Question: I have two tables Employee and Department as below:
'''
import java.sql.Date;
import javax.persistence.Column;
import javax.persistence.Entity;
import javax.persistence.GeneratedValue;
import javax.persistence.Id;
import javax.persistence.JoinColumn;
import javax.persistence.ManyToOne;
import javax.persistence.Table;
@Entity
@Table(name="EMPLOYEE")
public class Employee {
@Id
@GeneratedValue
@Column(name="employee_id")
private Long employeeId;
@Column(name="firstname")
private String firstname;
@Column(name="lastname")
private String lastname;
@Column(name="birth_date")
private Date birthDate;
@Column(name="cell_phone")
private String cellphone;
@ManyToOne
@JoinColumn(name="department_id")
private Department department;
public Employee() {
}
public Employee(String firstname, String lastname, String phone) {
this.firstname = firstname;
this.lastname = lastname;
this.birthDate = new Date(System.currentTimeMillis());
this.cellphone = phone;
}
// Getter and Setter methods
}
'''
and
'''
import java.util.Set;
import javax.persistence.Column;
import javax.persistence.Entity;
import javax.persistence.GeneratedValue;
import javax.persistence.Id;
import javax.persistence.OneToMany;
import javax.persistence.Table;
@Entity
@Table(name="DEPARTMENT")
public class Department {
@Id
@GeneratedValue
@Column(name="DEPARTMENT_ID")
private Long departmentId;
@Column(name="DEPT_NAME")
private String departmentName;
@OneToMany(mappedBy="department")
private Set<Employee> employees;
// Getter and Setter methods
}
'''
Tables look something like this:

Now I want to get Employee with last name as Mayers and Department name as sales.
So I thought of doing join and below is the HQL query I wrote:
'''
String hql=" select e.employeeId, e.firstName from Employee E join Department D on E.department.departmentId = D.departmentId where e.lastName= :param1 and d.departmentName= :param2"
query.setParameterList("parm1", "Mayers");
query.setParameterList("parm2", "sales"));
'''
I am getting an exception saying path expected for join.
I tried giving fully qualified name com.myexample.Department Then I got dot node with no left-hand-side. Can you guys point me in right direction.
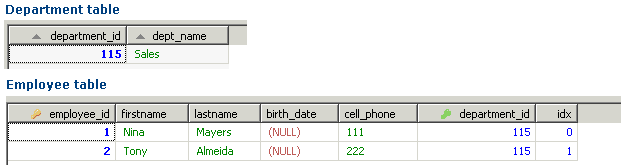
Answer: Try this
'''
select e.employeeId, e.firstName from Employee e join e.department d where e.lastName= :param1 and d.departmentName= :param2
'''